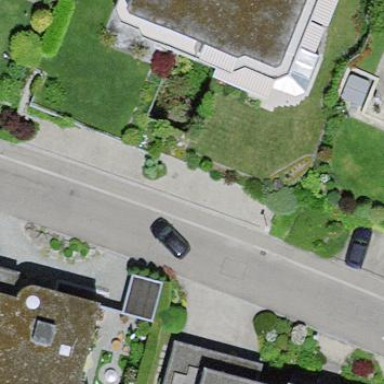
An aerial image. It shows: View of roof of building.